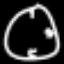
Label: clock